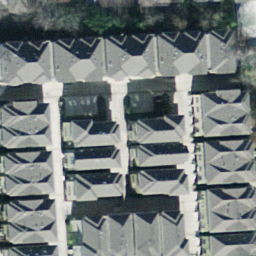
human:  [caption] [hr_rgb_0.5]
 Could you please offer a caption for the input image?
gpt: There are lots of houses arranged neatly and some roads go through them .

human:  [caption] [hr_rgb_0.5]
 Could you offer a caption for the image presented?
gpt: It is a dense residential area with lots of houses arranged neatly and some roads go through them .

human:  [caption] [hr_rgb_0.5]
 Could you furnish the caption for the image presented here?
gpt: This is a dense residential area .

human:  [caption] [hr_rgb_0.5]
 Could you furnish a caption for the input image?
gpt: Lots of houses arranged neatly and some roads go through them .

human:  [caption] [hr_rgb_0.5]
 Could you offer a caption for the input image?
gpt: Lots of houses arranged neatly and some roads go through them .